Question: I have a jquery datepicker in an asp.net web form, it is working but has no style at all, I can only see the numbers floating over the page.
I have the following scripts in the master page:
'''
<script src="Scripts/jquery-ui-1.11.3.min.js" type="text/javascript"></script>
'''
I included the jquery-ui using nuget, so I have the themes very similar to

The date picker is associated to the control:
'<div>Date:&nbsp;<asp:TextBox ID="txtDate" runat="server"></asp:TextBox>&nbsp;</div>'
With the script:
'''
$(document).ready(function() {
$("#<%=txtDate.ClientID%>").datepicker({ dateFormat: 'd/m/yy' });
});
'''
The result is as I mentioned early the calendar without any style.
What I am missing to have the datepicker with some style (theme)?
Thank you
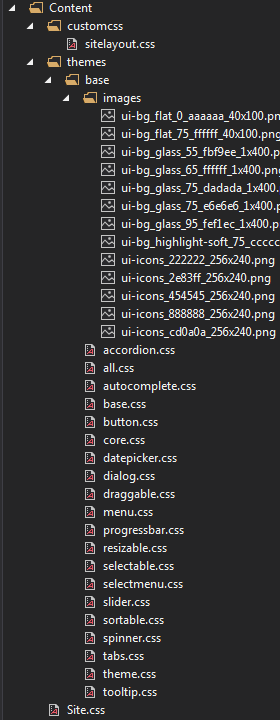
Answer: Here's what I have referenced. The datepicker works fine - apart from when you mouseover the arrows and the little white triangle goes gray - and can't be seen. Must have a little graphic missing I guess.
'''
<script type="text/javascript" src="js/jquery-1.8.3.js"></script>
<link rel="stylesheet" type="text/css" href="js/jquery-ui.css"/>
<script type="text/javascript" src="js/jquery-ui.js"></script>
'''